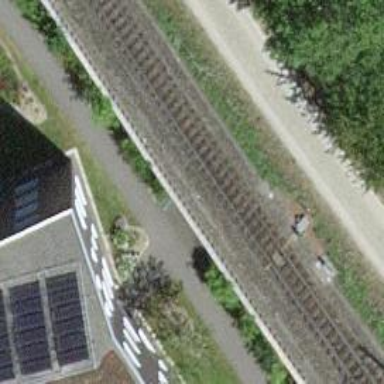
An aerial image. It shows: Narrow-gauge railway track with electrified contact line. The railway has one track.